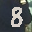
Label: 8